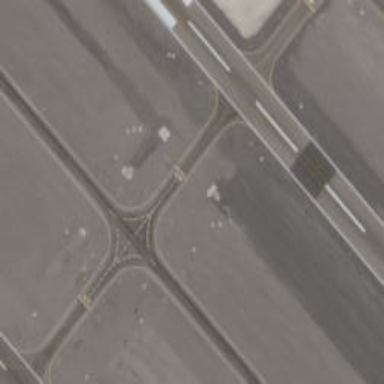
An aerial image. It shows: Image of taxiway at airport.